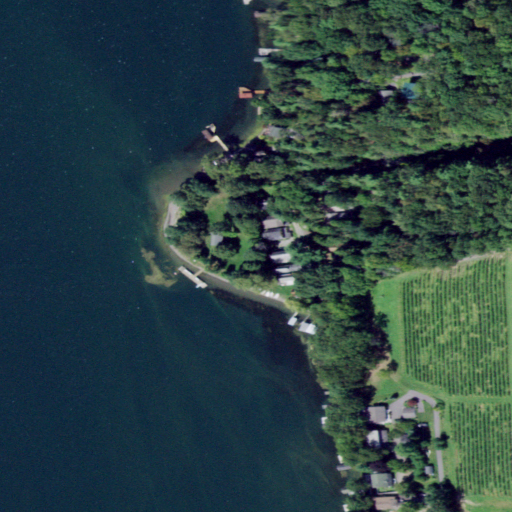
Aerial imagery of cape in New York named Glen Eldridge Point containing open water, mixed forest, open development, cultivated crops, evergreen forest, deciduous forest, shrub, medium intensity development, and low intensity development